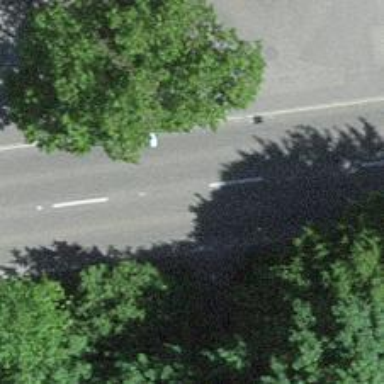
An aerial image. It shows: Primary road with asphalt surface.